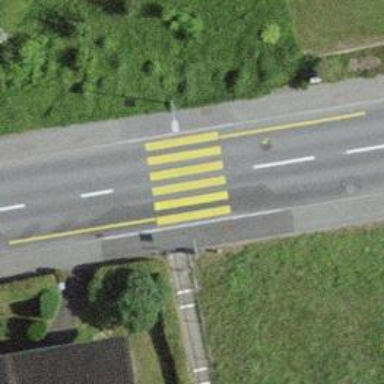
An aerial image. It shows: Kerb barrier.